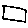
Label: square